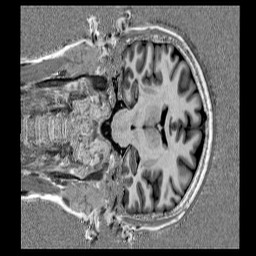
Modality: UNIT1
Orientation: coronal
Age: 40
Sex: female
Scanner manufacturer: siemens
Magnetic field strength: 3 T
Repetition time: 5 s
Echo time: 0.00298 s